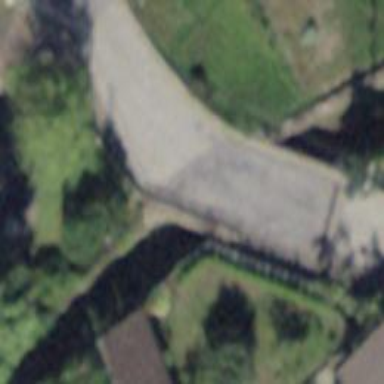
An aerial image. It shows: Residential road with asphalt surface that includes bridge.